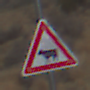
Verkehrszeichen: ViehtriebRechts
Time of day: Midday
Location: Outdoor (Nature)
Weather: Clear
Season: NotSpecified
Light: Natural